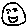
Label: smiley face